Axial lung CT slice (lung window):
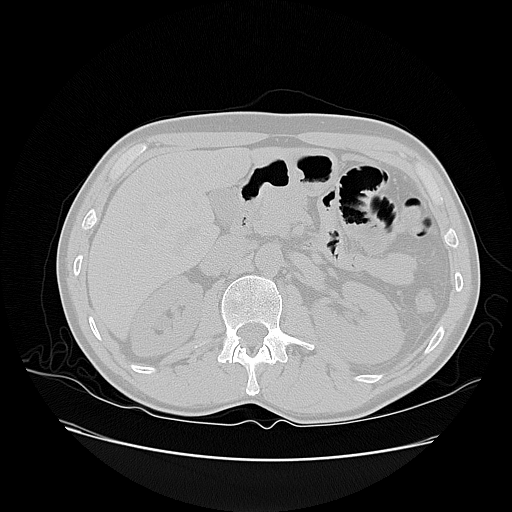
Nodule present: no